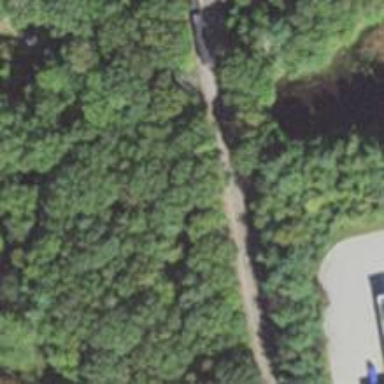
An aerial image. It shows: Railway siding with rails.